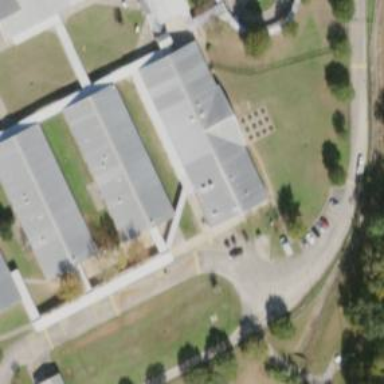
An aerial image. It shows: School building.